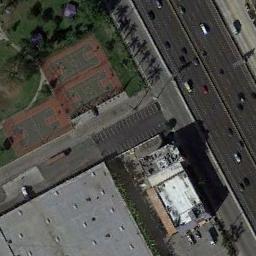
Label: basketball_court